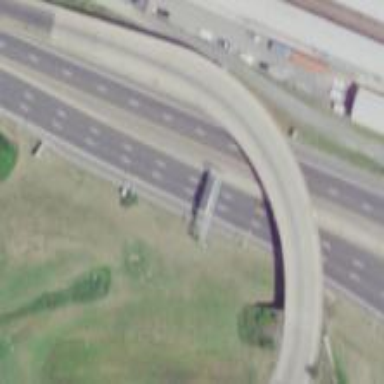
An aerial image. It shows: Urban freeway or expressway with asphalt surface.